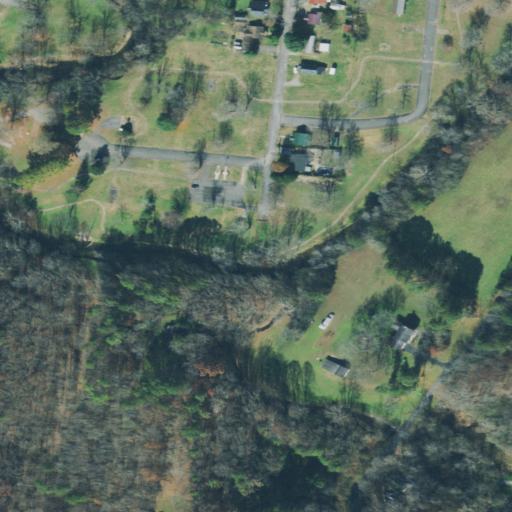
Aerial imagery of valley in Tennessee named Whiteoak Hollow containing pasture, low intensity development, mixed forest, deciduous forest, open development, evergreen forest, and high intensity development